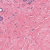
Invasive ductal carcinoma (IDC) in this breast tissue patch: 0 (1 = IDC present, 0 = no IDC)